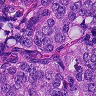
Metastatic tissue present: yes